Aerial crown-view tile of a tropical tree (Barro Colorado Island, Panama), acquired 20241216:
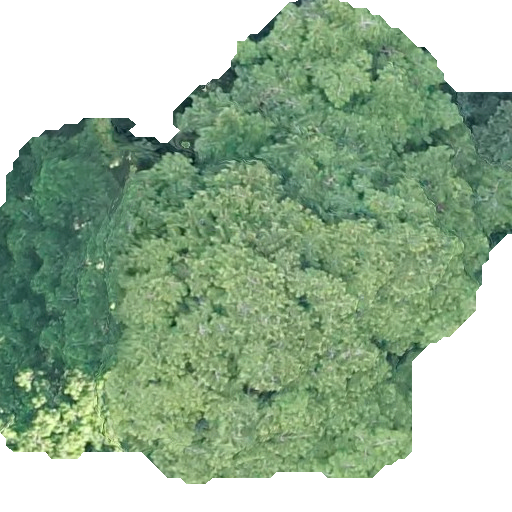
Species: Virola surinamensis
GBIF accepted scientific name: Virola surinamensis
Crown area: 268.679 m²